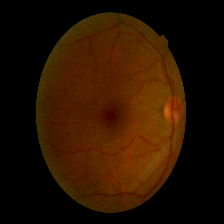
Diabetic retinopathy grade: Mild